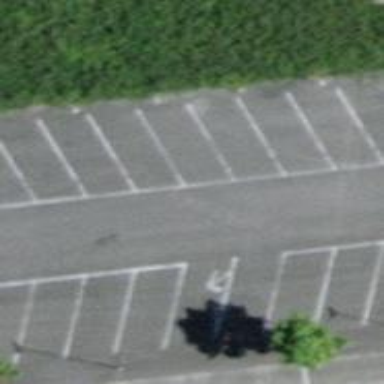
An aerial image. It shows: Road serving as parking aisle.